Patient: sex F, age 68
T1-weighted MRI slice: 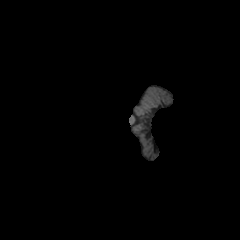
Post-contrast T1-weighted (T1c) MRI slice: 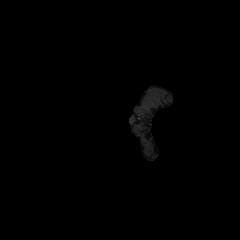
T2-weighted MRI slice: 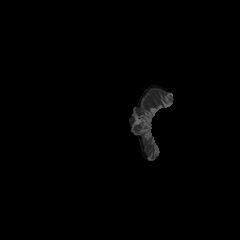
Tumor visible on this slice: no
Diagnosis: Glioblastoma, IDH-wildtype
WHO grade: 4